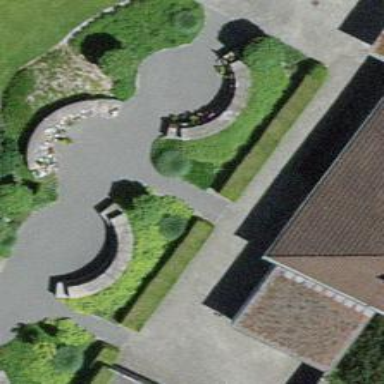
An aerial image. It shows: Hedge barrier.